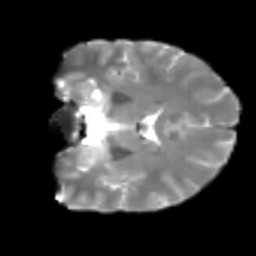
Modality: T2w
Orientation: coronal
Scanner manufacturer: siemens
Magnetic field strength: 3 T
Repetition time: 4 s
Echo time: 0.0594 s